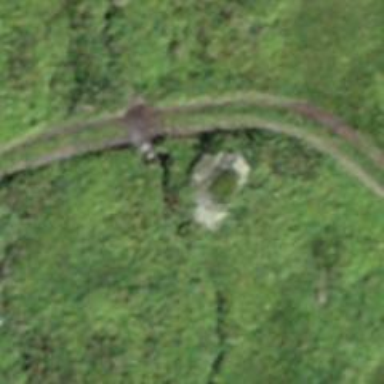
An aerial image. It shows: Culvert tunnel.